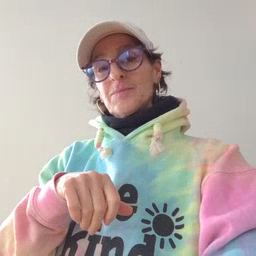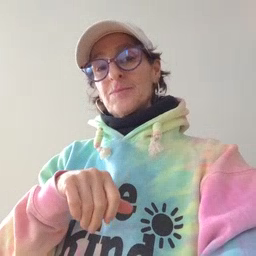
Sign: girl